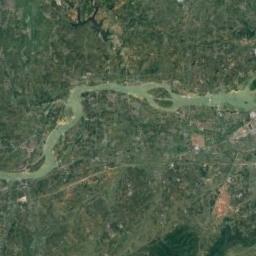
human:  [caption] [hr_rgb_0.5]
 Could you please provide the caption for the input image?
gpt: The river goes through trees and grass .

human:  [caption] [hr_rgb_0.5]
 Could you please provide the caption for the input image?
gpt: The green river with a winding bank goes through the mountainous area covered with some vegetation .

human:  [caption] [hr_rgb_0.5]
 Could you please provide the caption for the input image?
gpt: A winding, Light green long river with tributaries, Small islands on the river, And green land on both sides .

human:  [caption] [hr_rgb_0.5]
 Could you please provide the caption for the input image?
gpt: There are many trees around the river .

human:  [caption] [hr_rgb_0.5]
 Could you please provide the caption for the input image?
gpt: There are green meadows around the river .